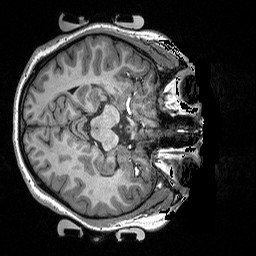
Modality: T1w
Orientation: axial
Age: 19
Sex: female
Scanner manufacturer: siemens
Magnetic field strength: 3 T
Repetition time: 2.3 s
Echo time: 0.00298 s